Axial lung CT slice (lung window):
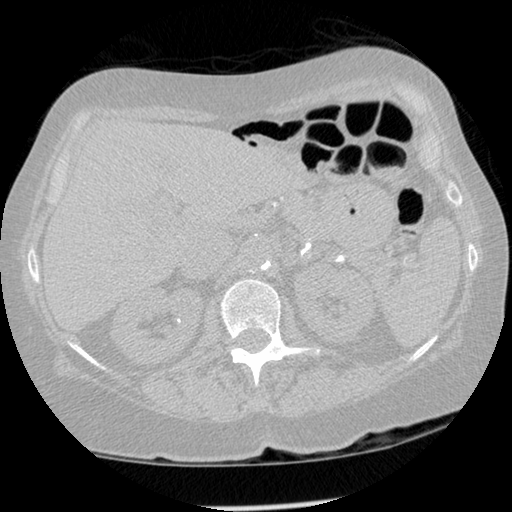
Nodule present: no